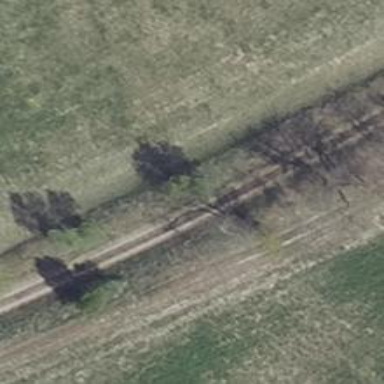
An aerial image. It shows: Sandy track road with grade4 tracktype.